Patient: sex M, age 75
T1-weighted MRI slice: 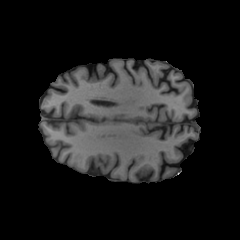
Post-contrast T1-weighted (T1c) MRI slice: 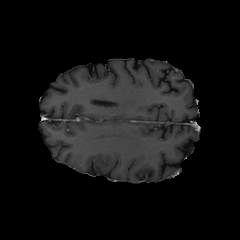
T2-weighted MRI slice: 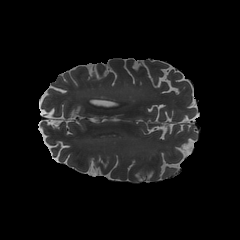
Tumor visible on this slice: no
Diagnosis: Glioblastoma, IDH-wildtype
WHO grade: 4